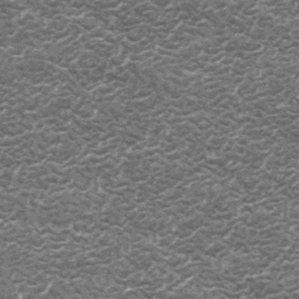
Label: frost